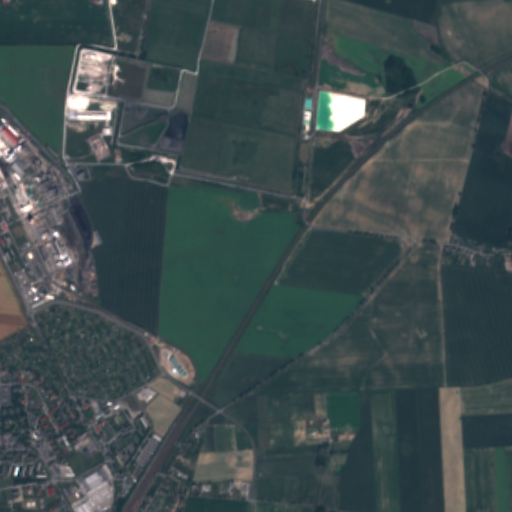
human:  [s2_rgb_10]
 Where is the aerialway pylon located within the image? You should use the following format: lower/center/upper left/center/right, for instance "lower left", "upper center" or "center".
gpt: The aerialway pylon is located in the upper left of the image.
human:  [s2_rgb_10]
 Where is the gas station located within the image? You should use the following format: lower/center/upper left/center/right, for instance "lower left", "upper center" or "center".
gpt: The gas station is located in the lower left of the image.
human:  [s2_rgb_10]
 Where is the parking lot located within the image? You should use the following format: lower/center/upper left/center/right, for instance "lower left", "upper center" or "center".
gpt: The parking lot is located in the lower left of the image.
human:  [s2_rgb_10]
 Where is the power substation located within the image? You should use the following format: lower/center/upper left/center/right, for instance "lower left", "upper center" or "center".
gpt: The power substation is located in the upper left of the image.
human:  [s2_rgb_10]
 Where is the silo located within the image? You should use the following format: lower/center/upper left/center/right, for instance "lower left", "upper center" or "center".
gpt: The silo is located in the center left of the image.
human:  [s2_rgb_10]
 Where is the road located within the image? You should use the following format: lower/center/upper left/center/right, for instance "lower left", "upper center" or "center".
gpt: There is no road in the image.